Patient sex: M
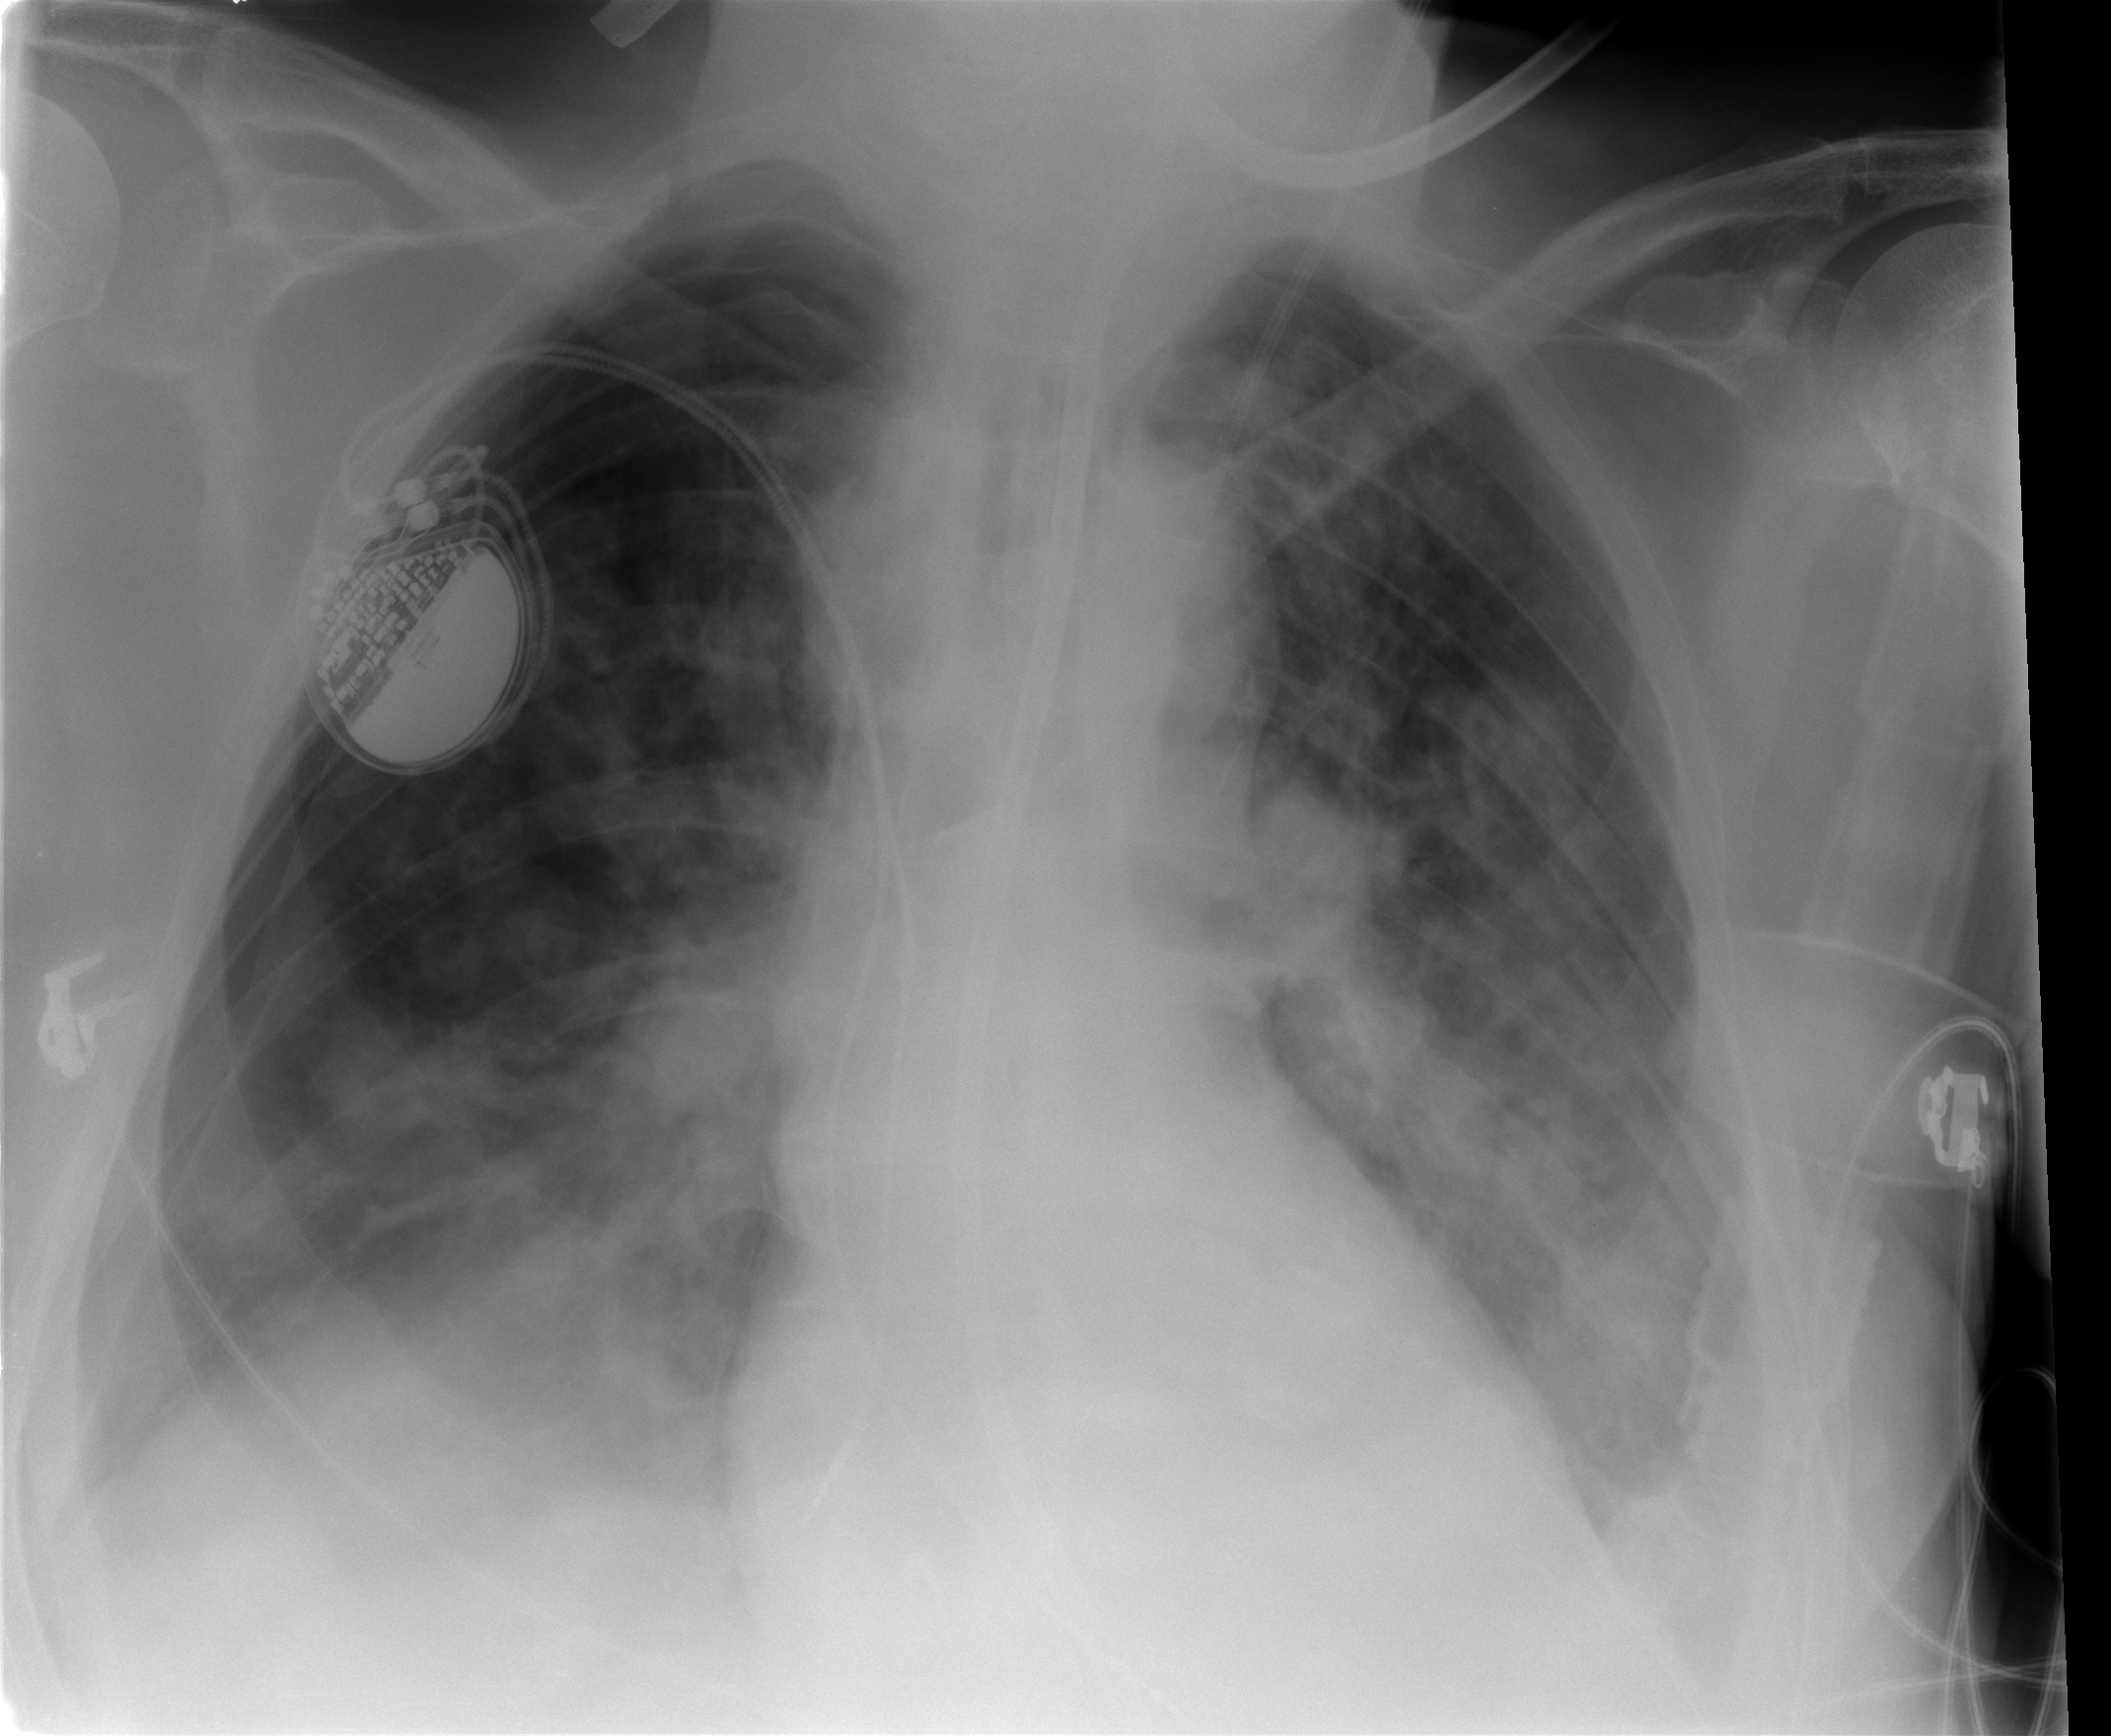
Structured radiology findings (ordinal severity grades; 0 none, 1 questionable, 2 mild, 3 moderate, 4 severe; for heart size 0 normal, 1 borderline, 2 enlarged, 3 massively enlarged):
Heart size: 0
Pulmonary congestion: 2
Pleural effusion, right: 2
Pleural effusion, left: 2
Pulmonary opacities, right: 3
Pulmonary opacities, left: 3
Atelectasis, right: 3
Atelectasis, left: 3